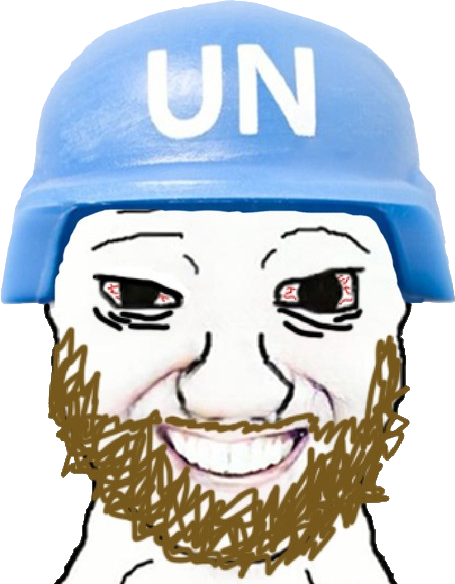
Label: 5_Coomer